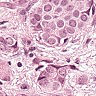
Metastatic tissue present: yes